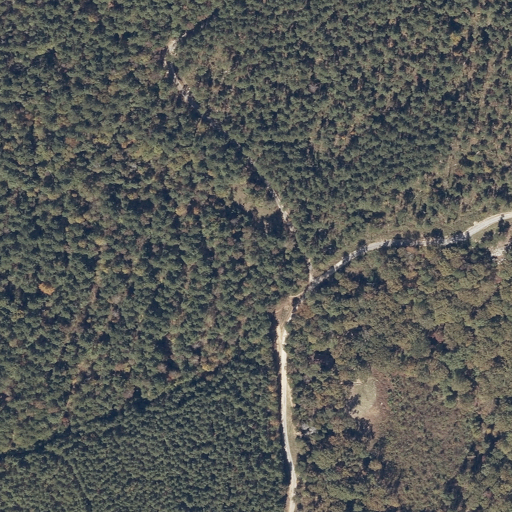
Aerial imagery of gap in Alabama named Thomson Gap containing evergreen forest, deciduous forest, mixed forest, and shrub